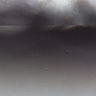
Metastatic tissue present: no